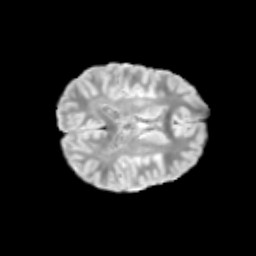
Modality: T2w
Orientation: axial
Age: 12
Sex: female
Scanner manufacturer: siemens
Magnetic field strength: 3 T
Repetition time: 3.8 s
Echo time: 0.07 s